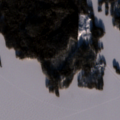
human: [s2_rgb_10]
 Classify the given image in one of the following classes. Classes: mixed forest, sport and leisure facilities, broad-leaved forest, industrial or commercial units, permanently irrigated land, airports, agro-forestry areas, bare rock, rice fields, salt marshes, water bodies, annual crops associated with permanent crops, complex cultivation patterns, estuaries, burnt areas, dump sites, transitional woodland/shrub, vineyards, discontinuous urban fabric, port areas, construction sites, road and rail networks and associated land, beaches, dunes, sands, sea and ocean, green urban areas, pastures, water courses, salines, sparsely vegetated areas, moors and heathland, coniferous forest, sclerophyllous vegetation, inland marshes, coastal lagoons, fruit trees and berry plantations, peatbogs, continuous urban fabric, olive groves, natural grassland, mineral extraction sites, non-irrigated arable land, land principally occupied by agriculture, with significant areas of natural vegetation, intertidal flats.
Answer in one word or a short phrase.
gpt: coniferous forest, mixed forest, water bodies